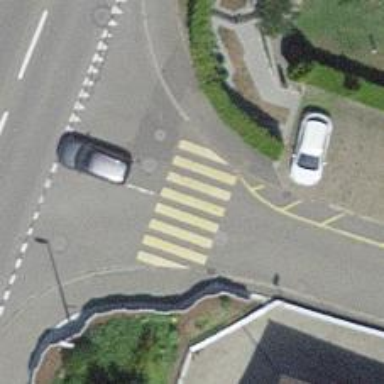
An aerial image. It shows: Paved footway with marked crossing.